Interaction volume radius: 10 \u00c5
Interaction volume height: 25 \u00c5
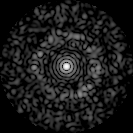
Disorder parameter: 0.8385